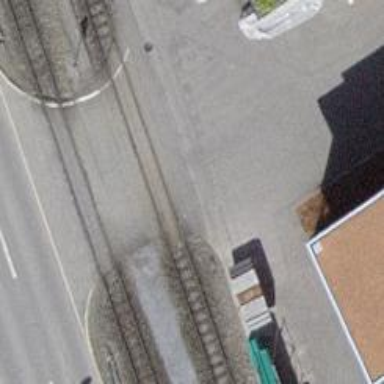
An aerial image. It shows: Railway level crossing.